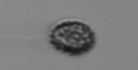
Label: Pseudochattonella_farcimen